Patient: sex M, age 78
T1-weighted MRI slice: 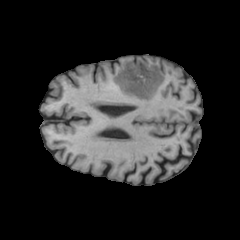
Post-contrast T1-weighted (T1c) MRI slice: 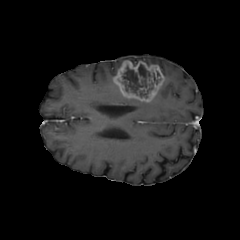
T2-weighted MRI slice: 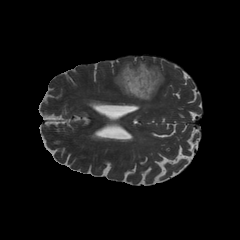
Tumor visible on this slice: yes
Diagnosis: Glioblastoma, IDH-wildtype
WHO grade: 4